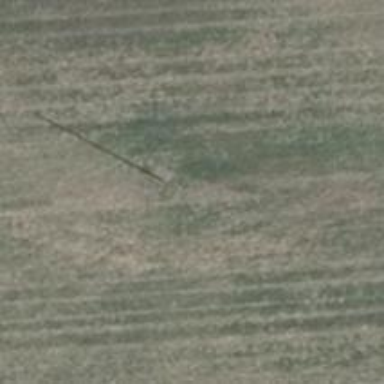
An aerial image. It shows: Minor power line with three cables.